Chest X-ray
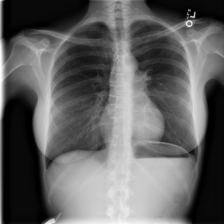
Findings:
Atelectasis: negative
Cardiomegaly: negative
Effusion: positive
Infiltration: positive
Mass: negative
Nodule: negative
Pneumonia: negative
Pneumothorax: negative
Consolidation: negative
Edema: negative
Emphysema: negative
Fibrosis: negative
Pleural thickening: negative
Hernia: negative